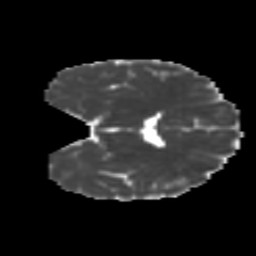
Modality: MD
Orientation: coronal
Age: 14
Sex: male
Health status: ill
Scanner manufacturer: ge
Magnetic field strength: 3 T
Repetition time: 6.752 s
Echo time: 0.079 s